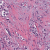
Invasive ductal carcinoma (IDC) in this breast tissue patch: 1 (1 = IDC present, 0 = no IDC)